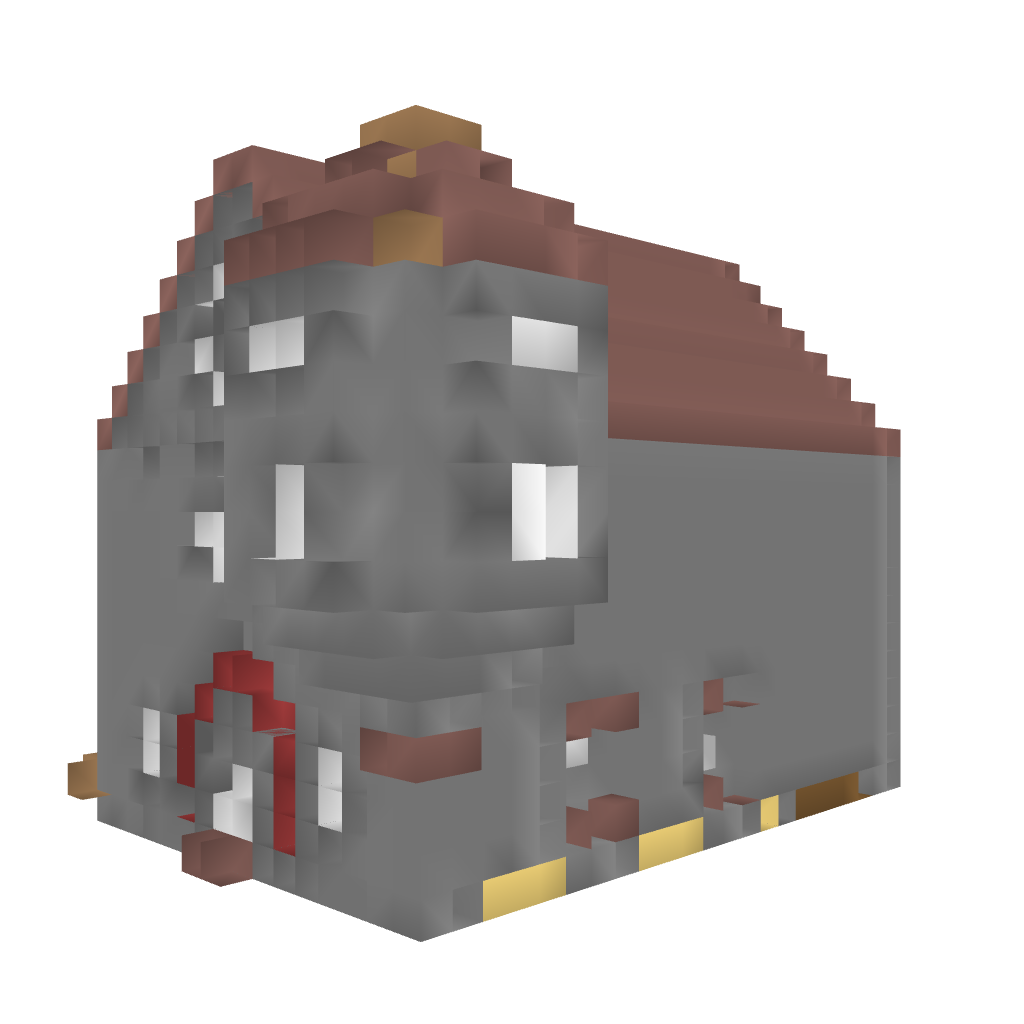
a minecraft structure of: Medieval Church - Pocket Edition bad low quality